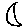
Label: moon